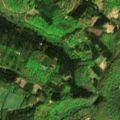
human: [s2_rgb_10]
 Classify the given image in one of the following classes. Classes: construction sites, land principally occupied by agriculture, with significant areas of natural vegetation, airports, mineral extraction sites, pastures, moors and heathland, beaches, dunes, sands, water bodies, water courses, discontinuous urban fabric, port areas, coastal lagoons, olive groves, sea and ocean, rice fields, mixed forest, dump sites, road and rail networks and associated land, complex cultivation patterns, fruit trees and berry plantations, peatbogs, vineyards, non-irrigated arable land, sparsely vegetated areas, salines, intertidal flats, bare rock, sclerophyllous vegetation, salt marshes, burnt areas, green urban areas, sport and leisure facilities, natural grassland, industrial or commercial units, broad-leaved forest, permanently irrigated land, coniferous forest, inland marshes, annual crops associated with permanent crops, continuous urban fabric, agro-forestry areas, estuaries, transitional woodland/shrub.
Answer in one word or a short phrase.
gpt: non-irrigated arable land, broad-leaved forest, mixed forest